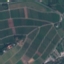
Land use / land cover: PermanentCrop